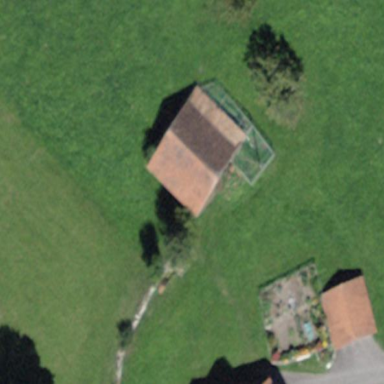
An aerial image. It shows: Barn.